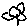
Label: flower